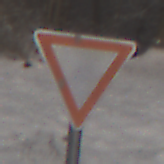
Verkehrszeichen: VorfahrtGewaehren
Umgebung: Outdoor, Nature
Tageszeit: MorningAfternoon
Wetter: PartlyCloudy
Licht: Natural
Jahreszeit: Winter
Kontrast: HighContrast